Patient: sex F, age 41
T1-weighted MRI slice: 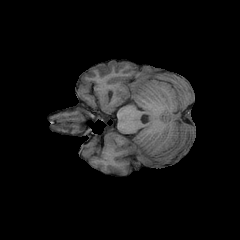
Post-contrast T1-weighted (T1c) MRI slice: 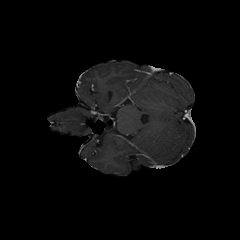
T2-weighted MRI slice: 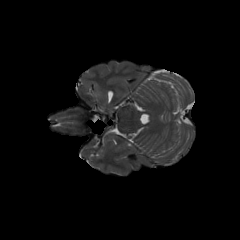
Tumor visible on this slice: no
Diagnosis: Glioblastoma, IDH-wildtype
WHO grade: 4